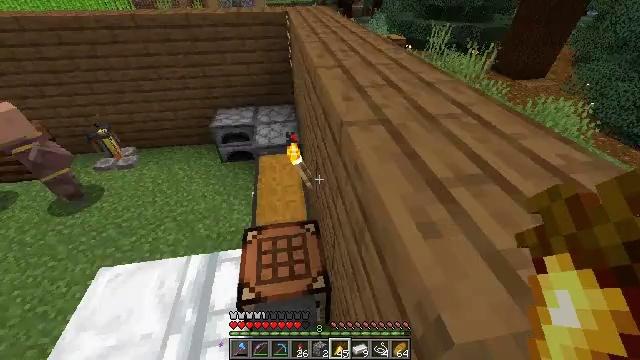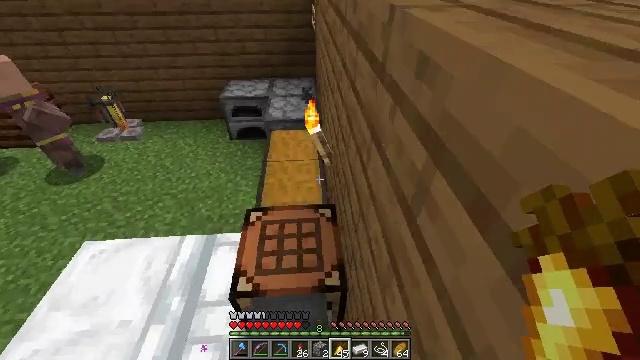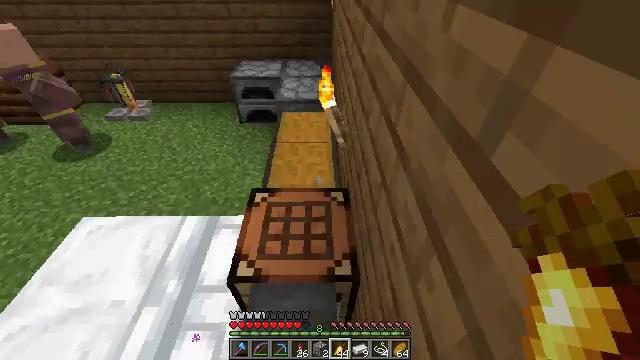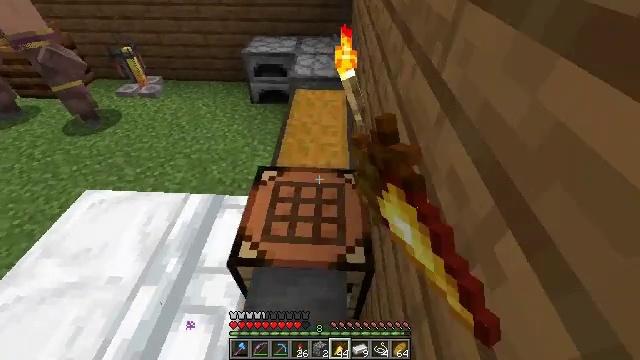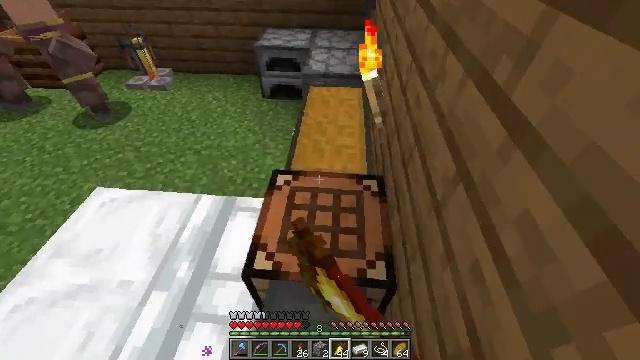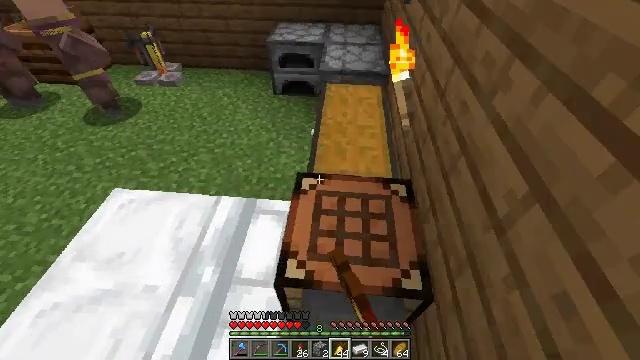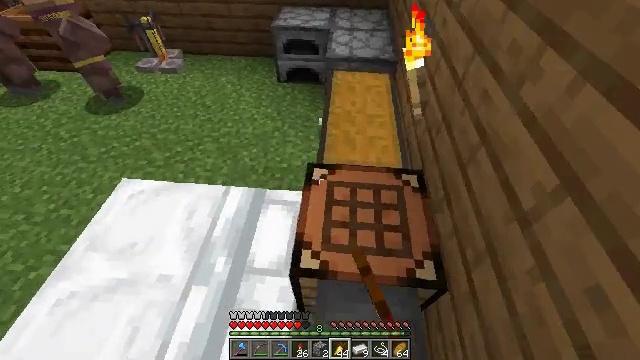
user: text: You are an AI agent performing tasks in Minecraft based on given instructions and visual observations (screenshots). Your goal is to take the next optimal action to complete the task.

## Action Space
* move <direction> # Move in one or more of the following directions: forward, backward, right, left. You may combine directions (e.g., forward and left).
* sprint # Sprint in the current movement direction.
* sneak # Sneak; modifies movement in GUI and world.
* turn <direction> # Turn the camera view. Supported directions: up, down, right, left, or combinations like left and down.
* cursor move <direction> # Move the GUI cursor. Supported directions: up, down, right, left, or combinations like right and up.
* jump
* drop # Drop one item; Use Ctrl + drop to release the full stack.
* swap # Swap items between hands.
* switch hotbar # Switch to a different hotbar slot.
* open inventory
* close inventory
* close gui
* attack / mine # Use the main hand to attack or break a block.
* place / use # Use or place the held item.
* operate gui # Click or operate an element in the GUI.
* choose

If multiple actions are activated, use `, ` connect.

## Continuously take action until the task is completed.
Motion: motion action
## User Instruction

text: Remove a golden carrot from the inventory.
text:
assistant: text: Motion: turn left and down
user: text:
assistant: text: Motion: move left, turn left and down, drop
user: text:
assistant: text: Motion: move left, turn left and down, drop
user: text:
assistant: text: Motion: move left, turn left and down
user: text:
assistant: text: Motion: move left, turn down
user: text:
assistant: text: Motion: move left, turn down
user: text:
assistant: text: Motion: no_op